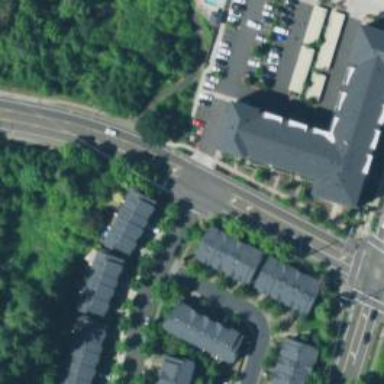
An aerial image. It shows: Crossing on path.